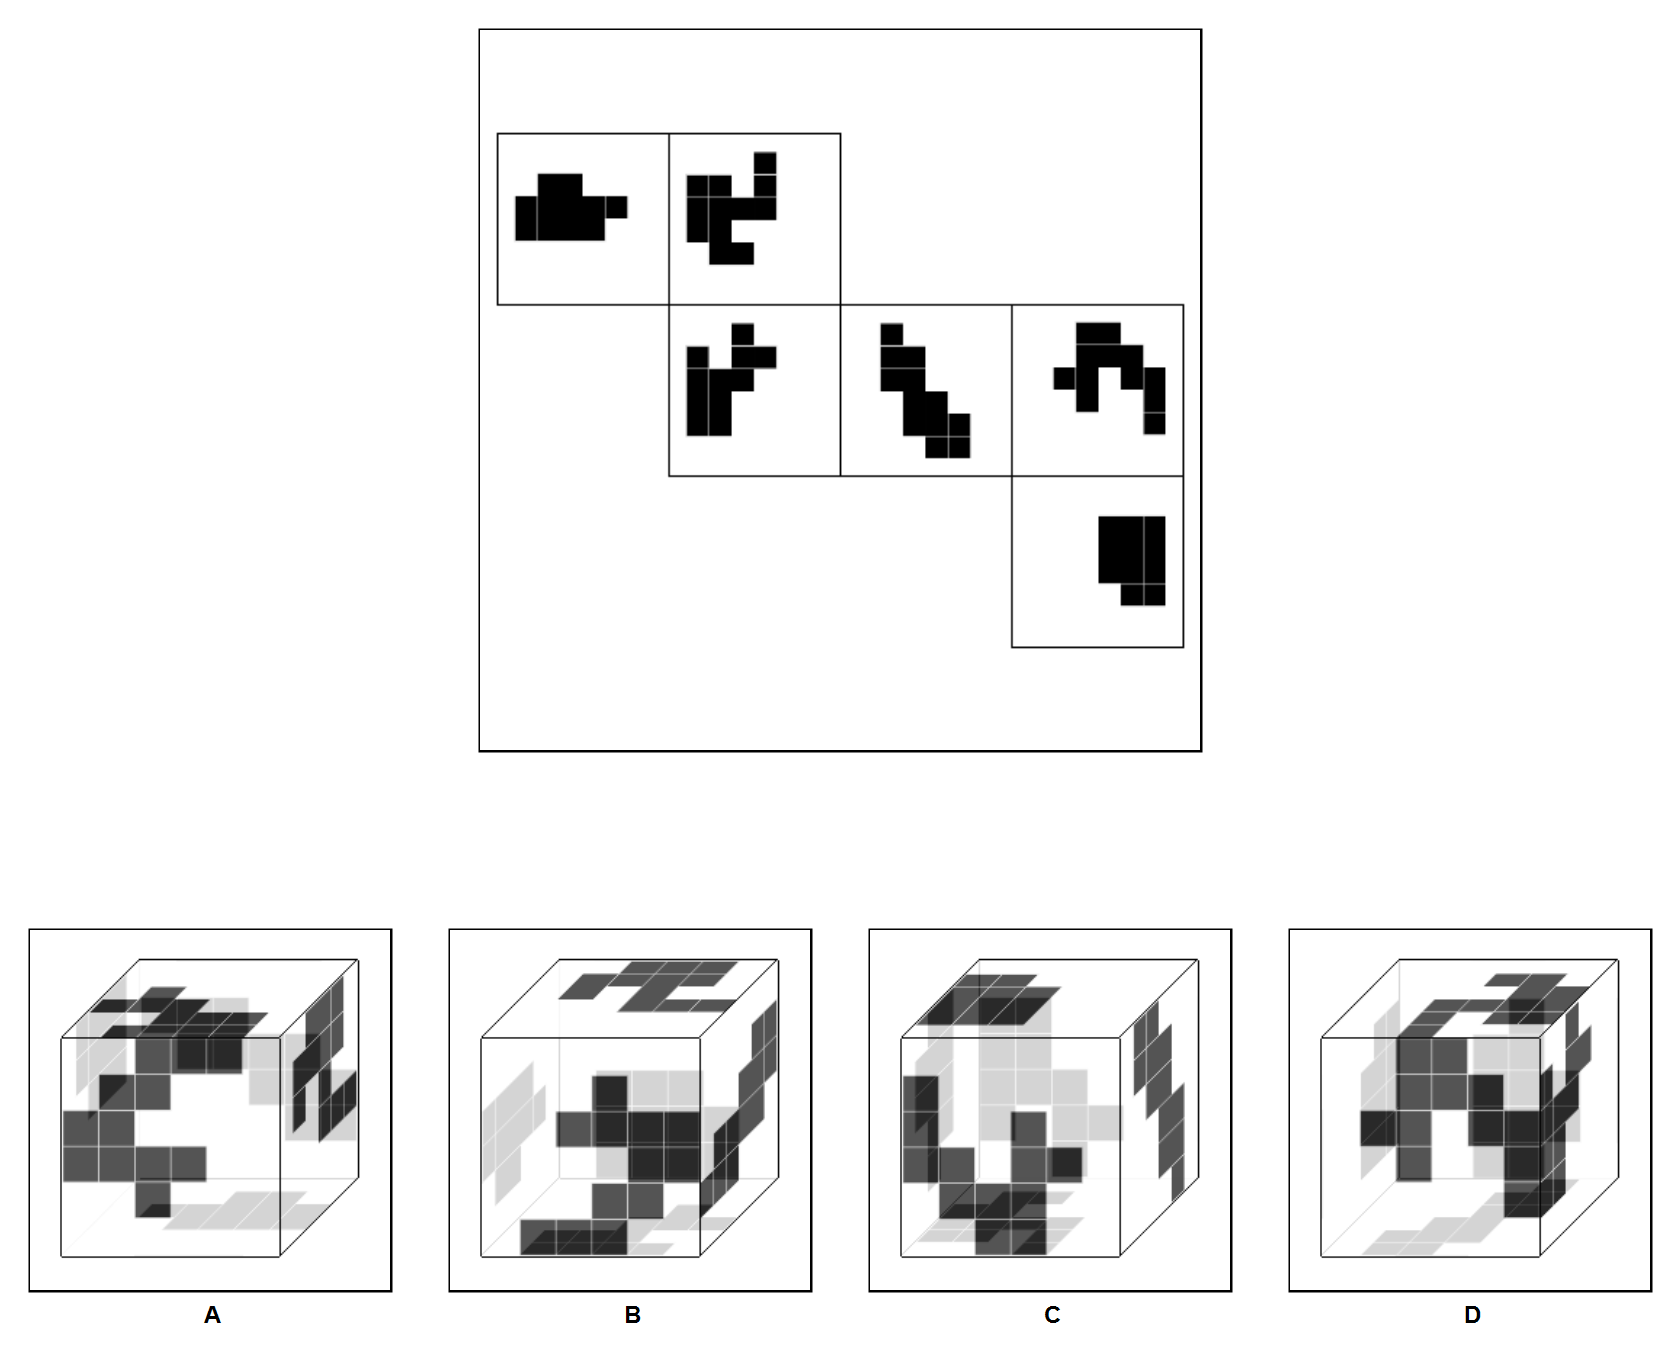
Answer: C